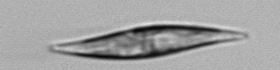
Label: Pleurosigma